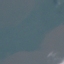
Land use / land cover: SeaLake